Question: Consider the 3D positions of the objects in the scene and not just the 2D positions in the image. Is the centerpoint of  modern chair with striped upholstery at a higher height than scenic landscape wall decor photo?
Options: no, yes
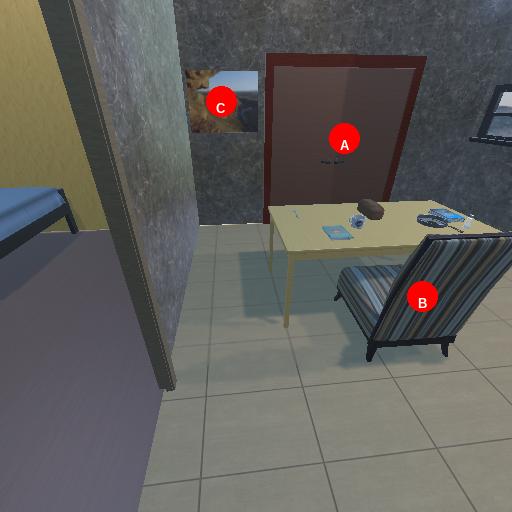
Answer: no